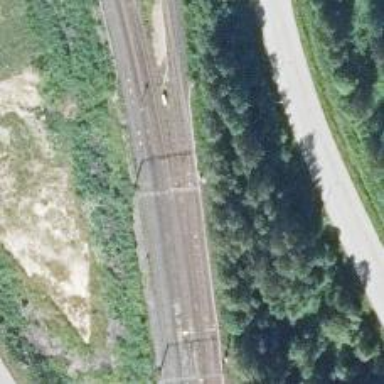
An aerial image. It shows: Railway track with continuous electrified contact lines.